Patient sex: M
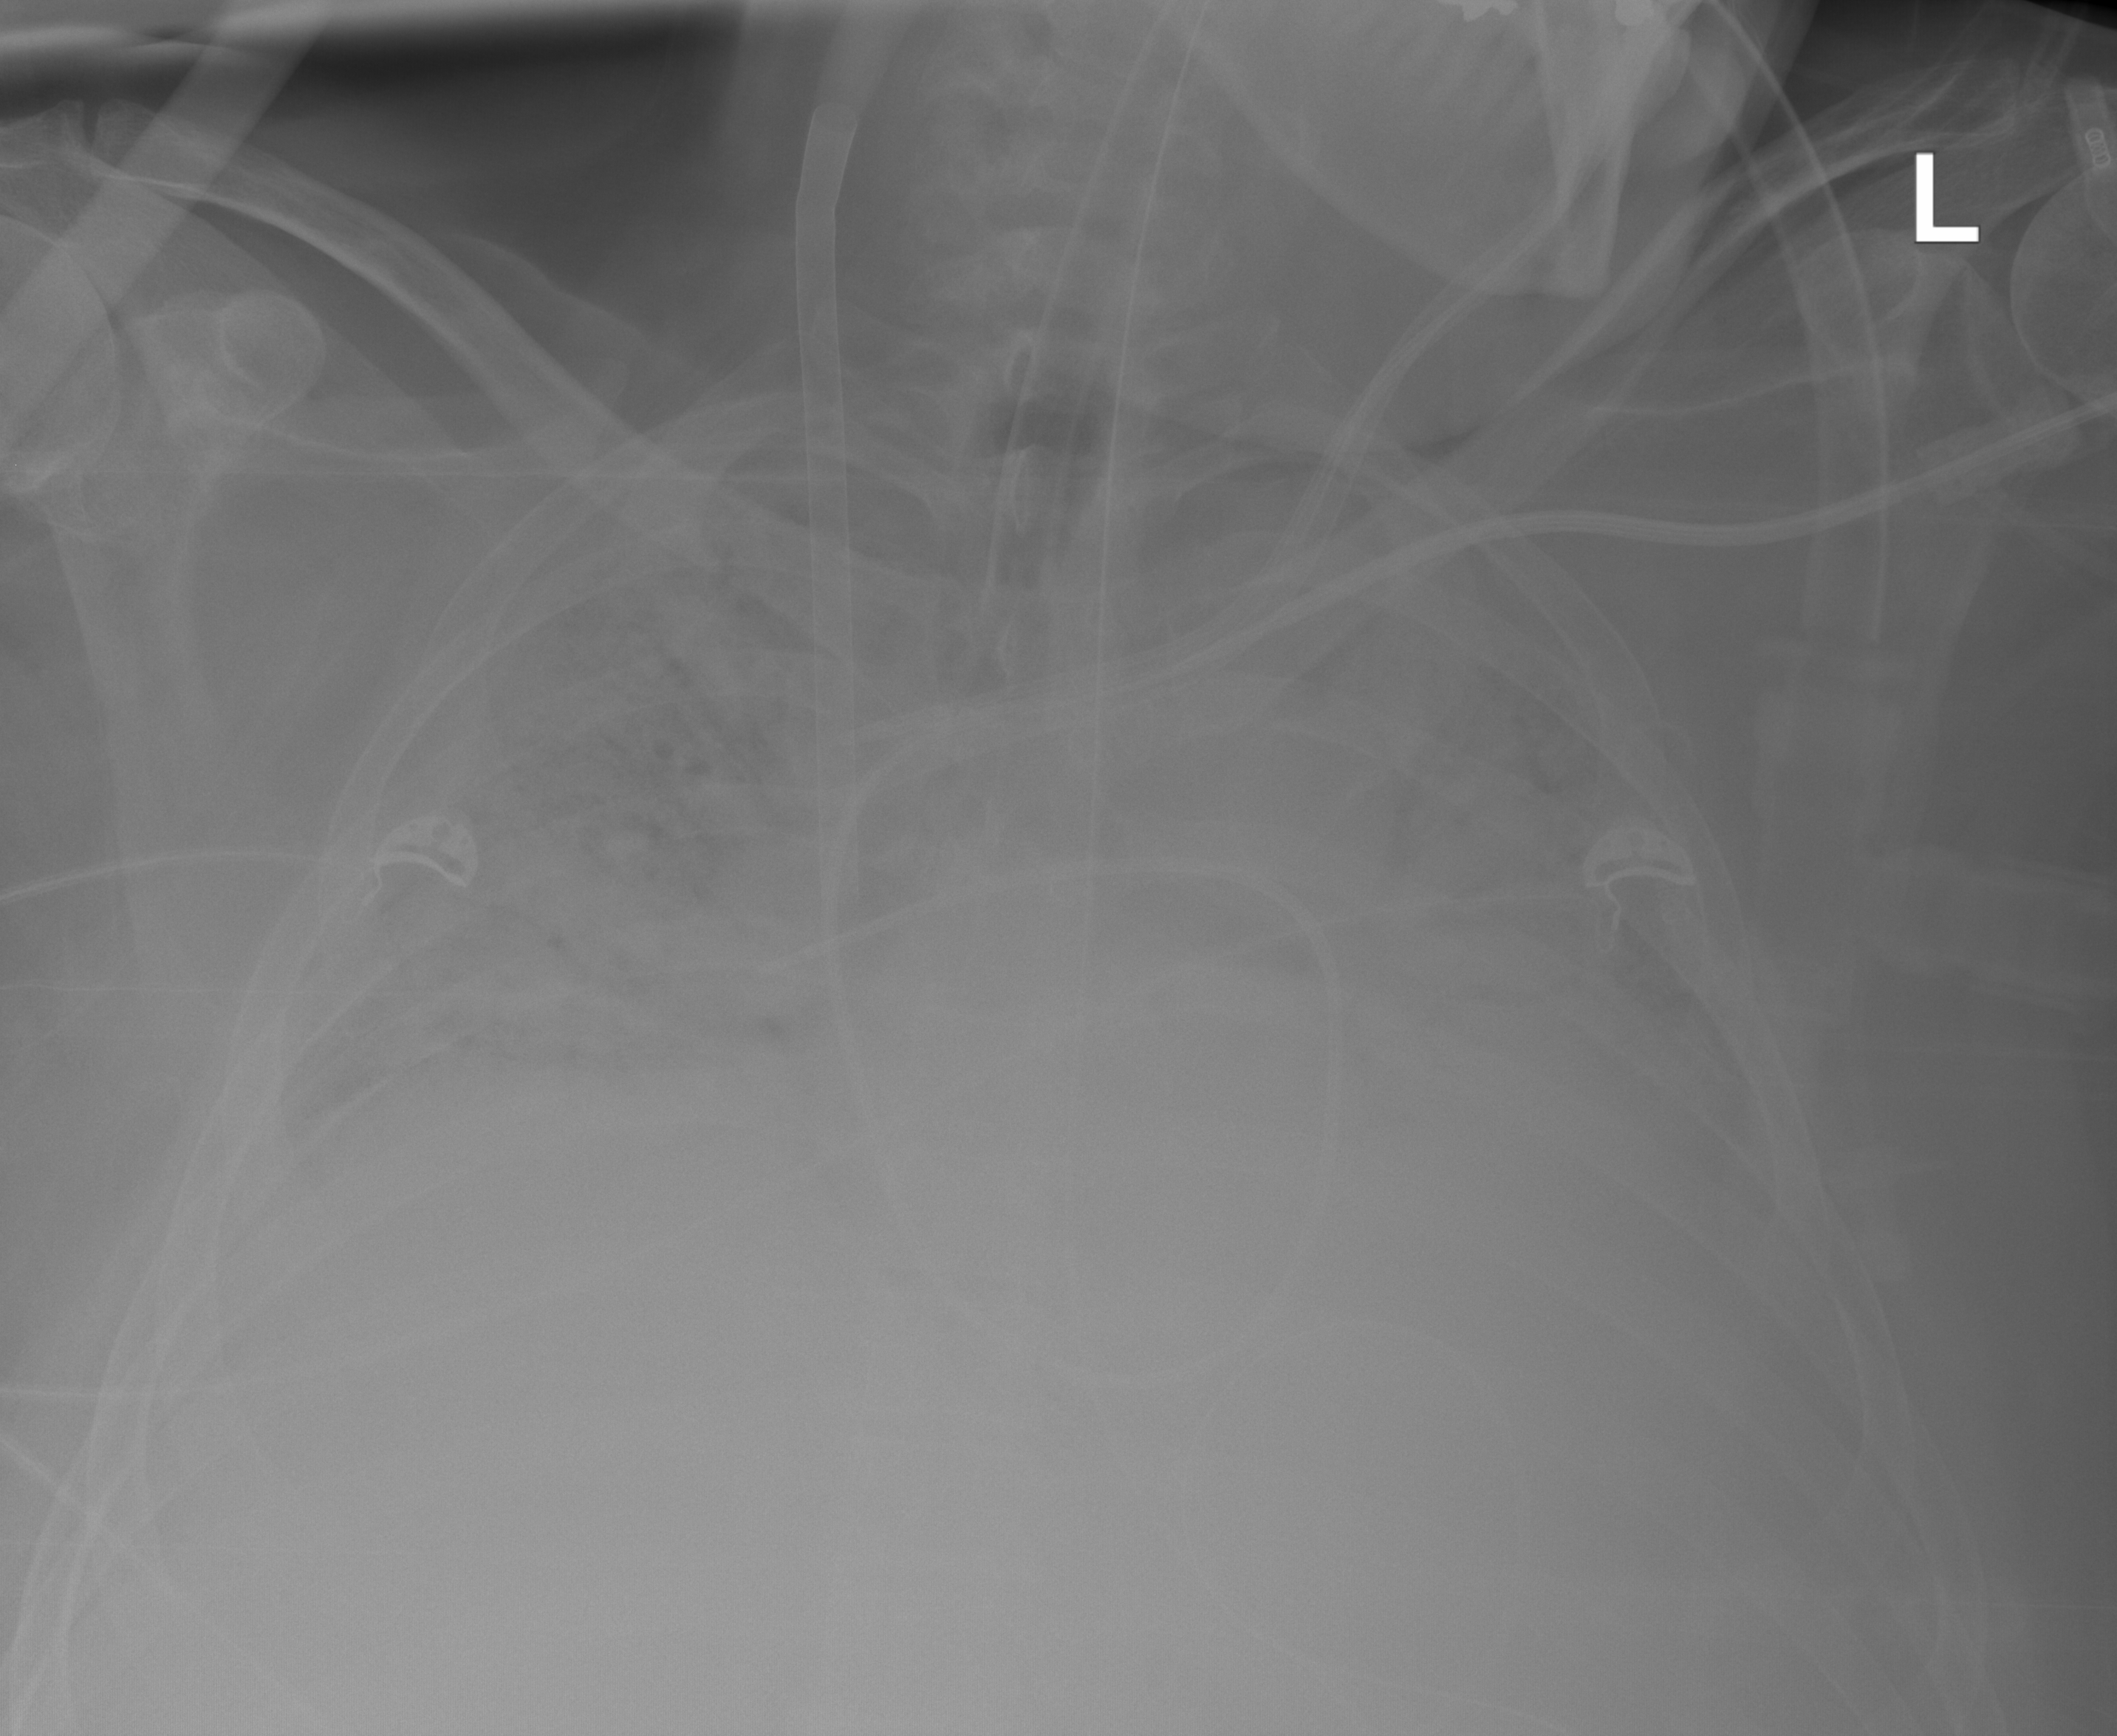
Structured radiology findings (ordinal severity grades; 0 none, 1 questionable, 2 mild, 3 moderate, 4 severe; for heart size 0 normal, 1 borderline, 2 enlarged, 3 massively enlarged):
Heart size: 2
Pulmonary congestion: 2
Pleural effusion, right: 2
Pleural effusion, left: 2
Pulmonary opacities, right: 4
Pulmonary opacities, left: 4
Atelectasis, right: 3
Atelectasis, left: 3